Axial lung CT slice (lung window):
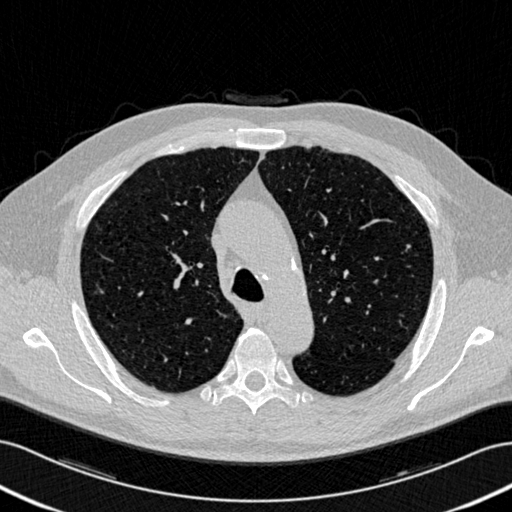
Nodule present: yes
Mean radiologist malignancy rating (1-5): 1.5